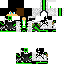
A female human skin with green skin, wearing brown long hair dressed in a blue hoodie and black pants, featuring a closed mouth.